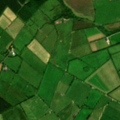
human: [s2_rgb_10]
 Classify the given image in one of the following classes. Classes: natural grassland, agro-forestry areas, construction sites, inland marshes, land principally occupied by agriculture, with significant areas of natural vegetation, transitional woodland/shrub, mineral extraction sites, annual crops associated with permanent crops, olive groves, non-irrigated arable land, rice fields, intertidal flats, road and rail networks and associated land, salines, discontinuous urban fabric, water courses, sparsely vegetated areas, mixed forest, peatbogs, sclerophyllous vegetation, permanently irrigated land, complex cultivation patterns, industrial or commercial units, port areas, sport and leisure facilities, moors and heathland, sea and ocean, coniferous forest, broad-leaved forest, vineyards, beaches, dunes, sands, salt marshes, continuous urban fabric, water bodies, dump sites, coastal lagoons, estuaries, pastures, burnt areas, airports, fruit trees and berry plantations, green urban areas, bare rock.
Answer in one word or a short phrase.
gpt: pastures, coniferous forest